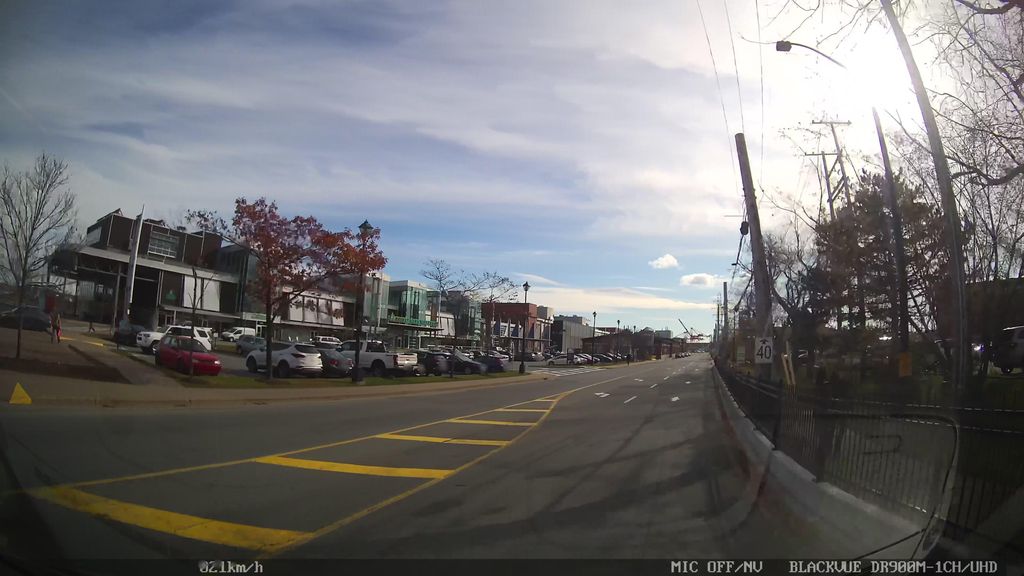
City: halifax